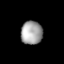
Tissue: lung
Cell type: Endothelial cells
Senescence score: 0.5404
Nuclear area (px): 498
Mean DAPI intensity: 160.721